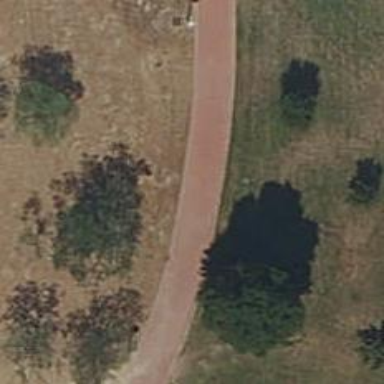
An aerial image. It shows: Concrete footway.